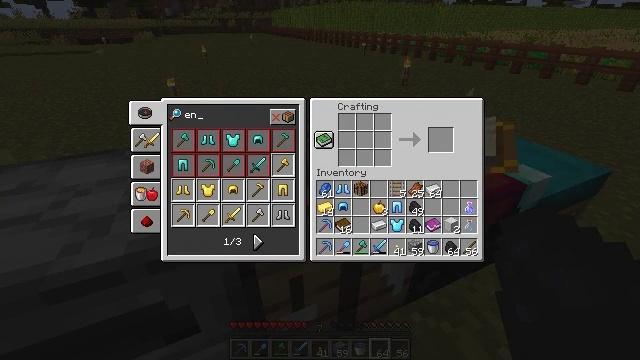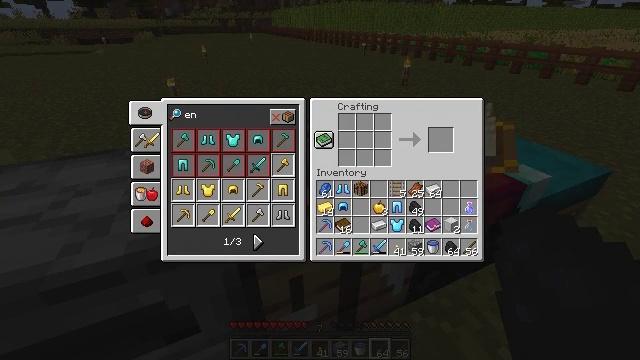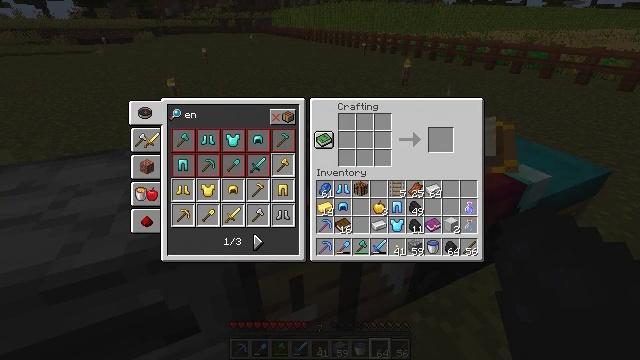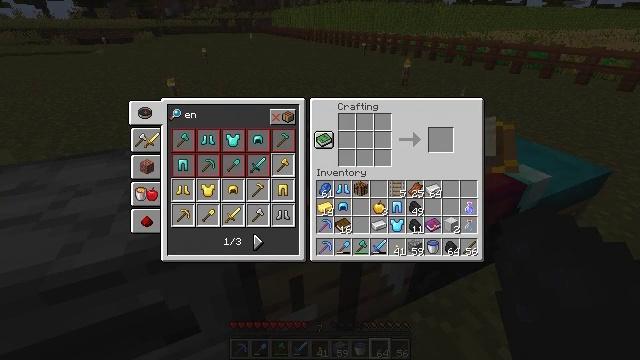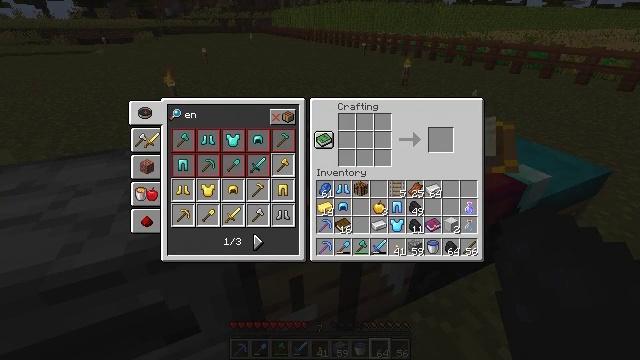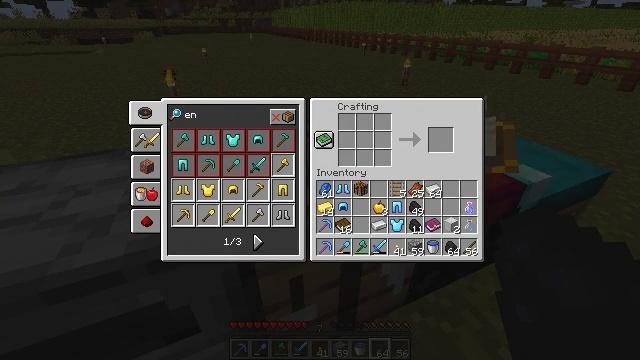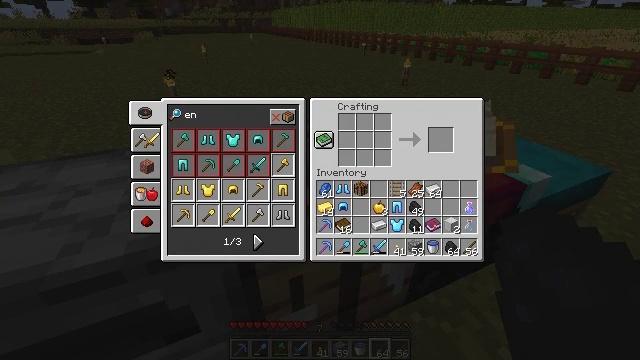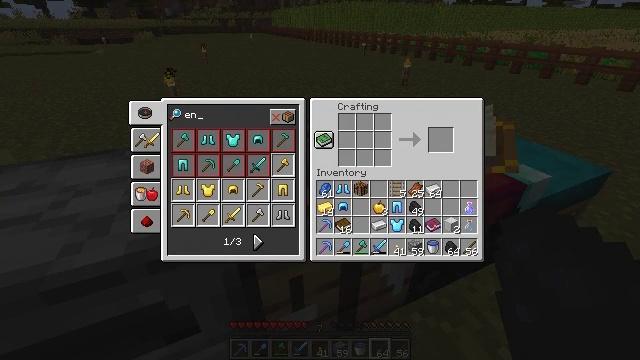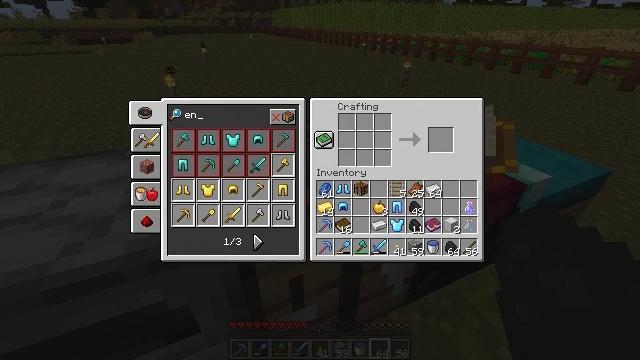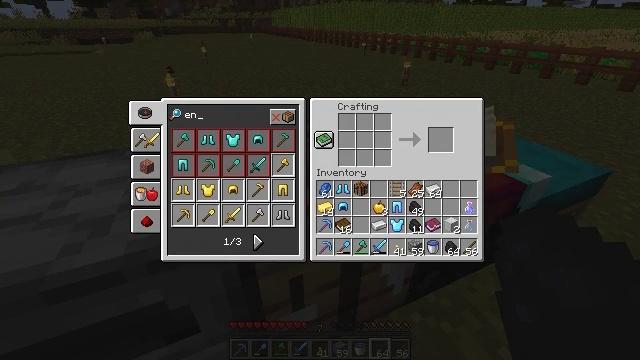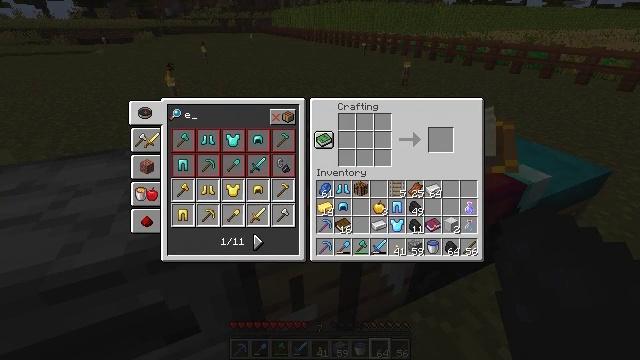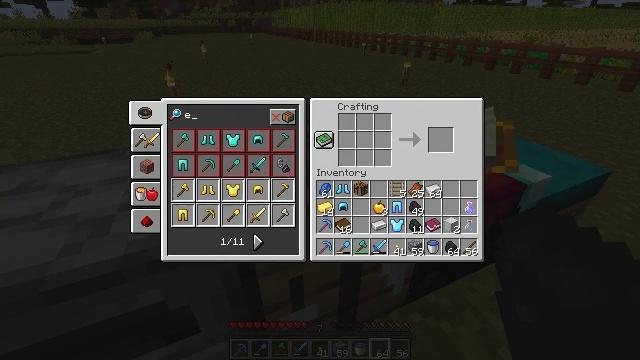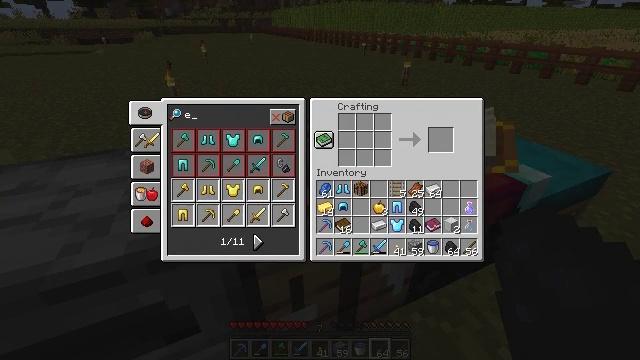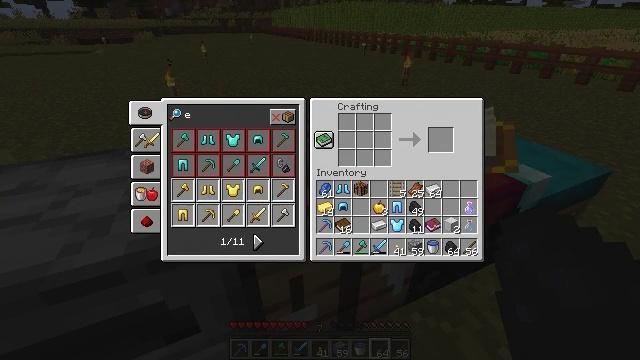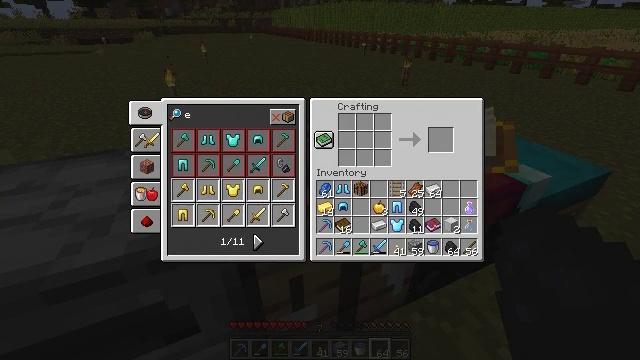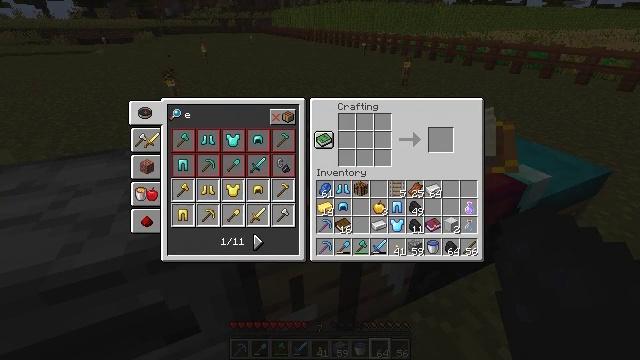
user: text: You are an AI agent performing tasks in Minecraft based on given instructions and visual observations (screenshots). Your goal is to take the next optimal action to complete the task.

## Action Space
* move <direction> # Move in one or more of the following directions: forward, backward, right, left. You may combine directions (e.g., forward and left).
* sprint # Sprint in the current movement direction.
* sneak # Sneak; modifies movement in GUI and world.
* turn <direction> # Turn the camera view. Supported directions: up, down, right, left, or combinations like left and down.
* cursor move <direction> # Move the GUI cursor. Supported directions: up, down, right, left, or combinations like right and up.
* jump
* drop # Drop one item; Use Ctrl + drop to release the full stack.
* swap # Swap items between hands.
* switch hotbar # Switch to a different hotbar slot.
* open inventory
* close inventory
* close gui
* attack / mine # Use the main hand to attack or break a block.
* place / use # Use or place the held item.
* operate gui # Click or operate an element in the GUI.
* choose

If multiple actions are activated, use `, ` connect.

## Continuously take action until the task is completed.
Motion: motion action
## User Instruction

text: Turn spider eye, mushroom, and sugar into a fermented spider eye.
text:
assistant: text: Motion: no_op
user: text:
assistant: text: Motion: no_op
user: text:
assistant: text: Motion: no_op
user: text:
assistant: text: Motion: no_op
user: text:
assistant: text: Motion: no_op
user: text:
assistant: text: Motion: no_op
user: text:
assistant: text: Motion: no_op
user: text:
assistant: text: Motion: no_op
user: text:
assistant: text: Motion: no_op
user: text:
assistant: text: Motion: no_op
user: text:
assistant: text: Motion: no_op
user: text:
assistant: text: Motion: no_op
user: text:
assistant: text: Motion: no_op
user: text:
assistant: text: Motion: no_op
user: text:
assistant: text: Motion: no_op
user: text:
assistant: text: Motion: no_op
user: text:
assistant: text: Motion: no_op
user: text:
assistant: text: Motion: no_op
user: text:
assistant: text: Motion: no_op
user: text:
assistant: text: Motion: no_op
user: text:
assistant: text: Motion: no_op
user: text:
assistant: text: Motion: no_op
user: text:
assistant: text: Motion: no_op
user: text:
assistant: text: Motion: no_op
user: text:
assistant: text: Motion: no_op
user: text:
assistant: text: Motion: no_op
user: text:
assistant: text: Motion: no_op
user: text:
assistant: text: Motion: no_op
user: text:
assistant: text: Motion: no_op
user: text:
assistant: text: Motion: no_op